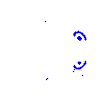
Particle: kaon